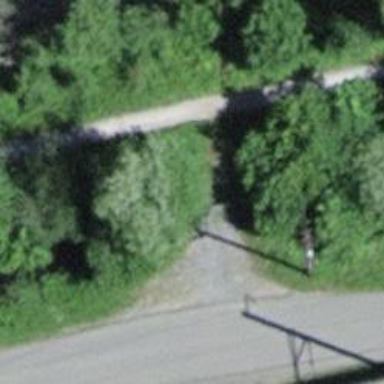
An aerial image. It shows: Path covered in grass.